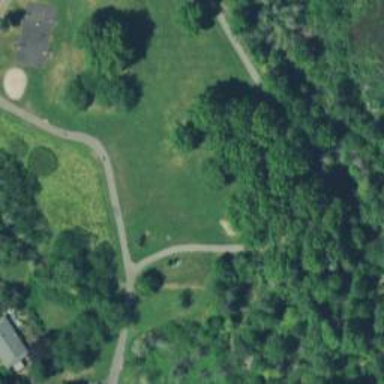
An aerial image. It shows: Disc golf tee.